Question: I need to overcome this error:
> There were not enough free threads in the ThreadPool to complete the operation.
I get it 80% of the time when queuing a bunch of Correspondence objects (with SSRS Reports) and sending them via Exchange WS. The reports are generated and emailed using a ThreadPool.
This is what the code looks like, it was built on .Net 2.0 .
'''
public static void QueueCorrespondence(ref Correspondence corr)
{
Queue corrQ = CorrespondenceQueue(corr.Medium);
// Create an AsyncOperation, using the CorrespondenceID as a unique id
AsyncOperation asOp = AsyncOperationManager.CreateOperation(corr.CorrespondenceID);
SendCorrespondencesInCurrentQueueArgs sendCorrespondencesInCurrentQueueArgs = new SendCorrespondencesInCurrentQueueArgs();
sendCorrespondencesInCurrentQueueArgs.AsOpArg = asOp;
sendCorrespondencesInCurrentQueueArgs.CorrQueueArg = corrQ;
lock (_correspondenceQs) {
if (corrQ.Count == 0) {
corrQ.Enqueue(corr);
ThreadPool.QueueUserWorkItem(new WaitCallback(SendCorrespondencesInCurrentQueue), sendCorrespondencesInCurrentQueueArgs);
} else {
corrQ.Enqueue(corr);
}
}
}
/// <summary>Do the processing necessary on the new thread</summary>
/// <param name="scicqa"></param>
/// <remarks>This runs on a background thread in the threadpool</remarks>
private static void SendCorrespondencesInCurrentQueue(SendCorrespondencesInCurrentQueueArgs scicqa)
{
Correspondence corr = null;
bool allReportsSuccessfullySent = false;
//Dequeues the correspondence from the queue and returns it (ByRef)
while (DequeueCorrespondence(ref corr, ref scicqa.CorrQueueArg)) {
try {
//This calls Exchange Web Services to send emails
Send(corr);
allReportsSuccessfullySent = true;
} catch (Exception ex) {
Incident.NewIncident("Unexpected Error", Incident.IncidentLevelEnum.ErrorLevel, ex, true, string.Format("Sending correspondence {0} via Medium {1}", corr.CorrespondenceID.ToString, corr.Medium));
} finally {
MailRoomArgs mra = new MailRoomArgs();
mra.CorrArg = corr;
mra.TransferSuccessArg = allReportsSuccessfullySent;
//Success or not, call the RaiseCorrespondenceSentEvent subroutine via this delegate.
scicqa.AsOpArg.Post(onCorrespondenceSentDelegate, mra);
}
}
}
/// <summary>Pull the next correspondence item off the queue, returning true if success</summary>
private static bool DequeueCorrespondence(ref Correspondence corr, ref Queue corrQ)
{
lock (_correspondenceQs) {
if (corrQ.Count > 0) {
corr = corrQ.Dequeue;
return true;
} else {
corr = null;
return false;
}
}
}
'''
Here is the stack trace. See the above functions call into Exchange WS and throws an exception due to lack of threads in the ThreadPool.
'''
at System.Net.HttpWebRequest.BeginGetRequestStream(AsyncCallback callback, Object state)
at Microsoft.Exchange.WebServices.Data.EwsHttpWebRequest.Microsoft.Exchange.WebServices.Data.IEwsHttpWebRequest.BeginGetRequestStream(AsyncCallback callback, Object state)
at Microsoft.Exchange.WebServices.Data.ServiceRequestBase.GetWebRequestStream(IEwsHttpWebRequest request)
at Microsoft.Exchange.WebServices.Data.ServiceRequestBase.EmitRequest(IEwsHttpWebRequest request)
at Microsoft.Exchange.WebServices.Data.ServiceRequestBase.BuildEwsHttpWebRequest()
at Microsoft.Exchange.WebServices.Data.ServiceRequestBase.ValidateAndEmitRequest(IEwsHttpWebRequest& request)
at Microsoft.Exchange.WebServices.Data.SimpleServiceRequestBase.InternalExecute()
at Microsoft.Exchange.WebServices.Data.MultiResponseServiceRequest'1.Execute()
at Microsoft.Exchange.WebServices.Data.ExchangeService.InternalCreateItems(IEnumerable'1 items, FolderId parentFolderId, Nullable'1 messageDisposition, Nullable'1 sendInvitationsMode, ServiceErrorHandling errorHandling)
at Microsoft.Exchange.WebServices.Data.ExchangeService.CreateItem(Item item, FolderId parentFolderId, Nullable'1 messageDisposition, Nullable'1 sendInvitationsMode)
at Microsoft.Exchange.WebServices.Data.Item.InternalCreate(FolderId parentFolderId, Nullable'1 messageDisposition, Nullable'1 sendInvitationsMode)
at Microsoft.Exchange.WebServices.Data.Item.Save(WellKnownFolderName parentFolderName)
at XYZ.WM.CIMS.BusinessObjects.ExchangeServer.SendCorrespondence(Correspondence& corr)
at XYZ.WM.CIMS.BusinessObjects.Email.SendCorrespondence(Correspondence& corr)
at XYZ.WM.CIMS.BusinessObjects.CorrespondenceMediumBase.Send(Correspondence& corr)
at XYZ.WM.CIMS.BusinessObjects.CorrespondenceMediumBase.SendCorrespondencesInCurrentQueue(SendCorrespondencesInCurrentQueueArgs scicqa)
'''
Sending emails on the main thread works fine. After a couple of days on this I'm pretty certain the problem could be avoided if I didn't call Exchange WS on a worker thread as shown below.

It doesn't matter if I Save, Send or SendAndSave emails I still get the error:
'''
private exchangeService = new ExchangeService(3); //Exchange2010 SP2
public void SendCorrespondence(ref Correspondence corr)
{
exchangeService.Url = new Uri("https://webmail.XYZ.com.au/EWS/Exchange.asmx");
exchangeService.UseDefaultCredentials = true;
string[] emailAddresses = corr.SubscriptionObject.SubscriptionRecipients.EmailAddresses;
EmailMessage message = default(EmailMessage);
message = new EmailMessage(exchangeService);
if (emailAddresses.Count > 1) {
message.BccRecipients.Add(string.Join(RECIPIENTS_SEPARATOR, emailAddresses));
}
else if (emailAddresses.Count == 1) {
message.ToRecipients.Add(emailAddresses(0));
}
message.Subject = corr.SubscriptionObject.EmailSubject;
EmailAddress fromSender = new EmailAddress();
fromSender.Address = _instOpsSharedOutlookMailAccount;
fromSender.Name = _instOpsSharedMailAccountName;
fromSender.MailboxType = MailboxType.Mailbox;
message.From = fromSender;
foreach (ReportBase generatedReport in corr.GeneratedReports) {
message.Attachments.AddFileAttachment(generatedReport.GeneratedDocument.FullName);
}
message.Body = new BodyType();
message.Body.BodyType = BodyType.HTML;
message.Body.Text = corr.SubscriptionObject.EmailTemplate;
if (corr.SubscriptionObject.SendToDraft) {
//Saving causes the problem !!!!!!!!!!!
message.Save(WellKnownFolderName.Drafts);
} else if (Convert.ToBoolean(Code.GetCodeTextValue(PARENT_CODE, "ExchangeSaveMsgOnSend", RETURN_DEFAULT_STRING_IF_NO_DATA, "True"))) {
//Sending and Saving causes the problem !!!!!!!!!!!
message.SendAndSaveCopy();
} else {
//Sending causes the problem !!!!!!!!!!!
message.Send();
}
}
'''
In fact using any Exchange methods, eg: 'ExchangeService.ResolveName(logonID)' produces the error when called from a thread in the pool.
The problem does not occur with Lotus Notes. I was using Exchange WS to get around the Outlook nag when an external program uses it to send emails. I would prefer not to use the Outlook Client but if there is no good solution I guess I will have to. Using Smtp client is not on the cards (as saving drafts in group folders is a major feature). I have also tried reducing the maximum number of threads in the ThreadPool but as I suspected that doesn't make a difference.
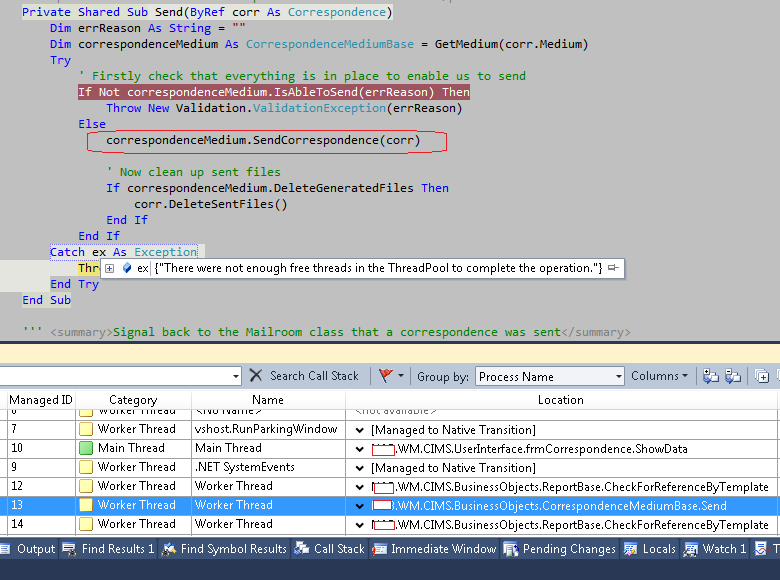
Answer: You should check the ThreadPool.GetAvailableThreads() and see if there is still available threads. Then you have two options.
1) expand the max number of thread (but you should avoid it)
2) just wait until some of the thread are done
'''
int availableThreads = 0;
int completionPortThreads = 0;
System.Threading.ThreadPool.GetAvailableThreads(out availableThreads, out completionPortThreads);
while (!(availableThreads > 1))
{
System.Threading.Thread.Sleep(100);
System.Threading.ThreadPool.GetAvailableThreads(out availableThreads, out completionPortThreads);
}
'''
Good luck!